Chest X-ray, PA view. Patient: 53 years old, sex F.
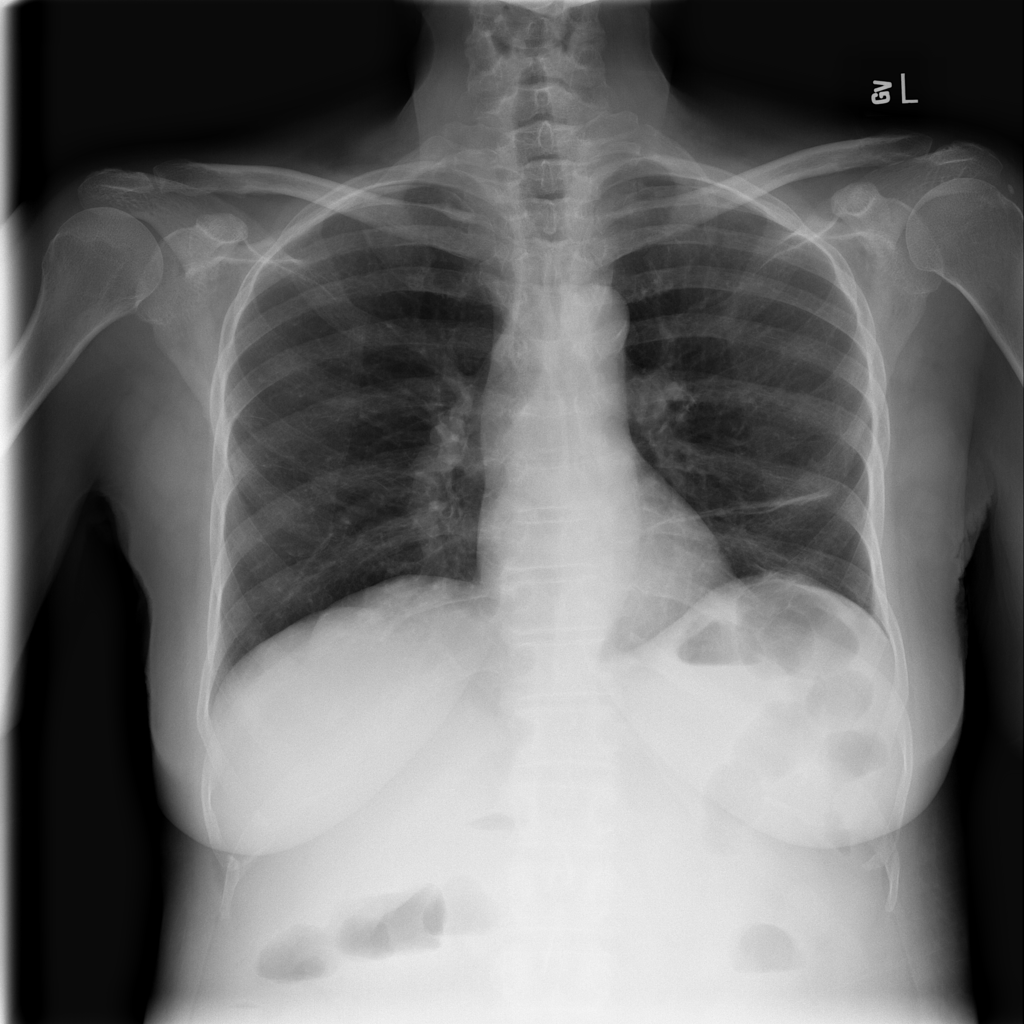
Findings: Atelectasis